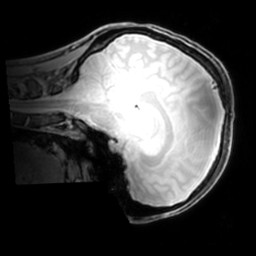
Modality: PDw
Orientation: sagittal
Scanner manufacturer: philips
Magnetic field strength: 7 T
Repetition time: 0.008 s
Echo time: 0.001974 s